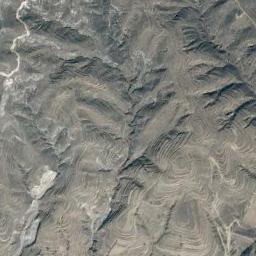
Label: mountain